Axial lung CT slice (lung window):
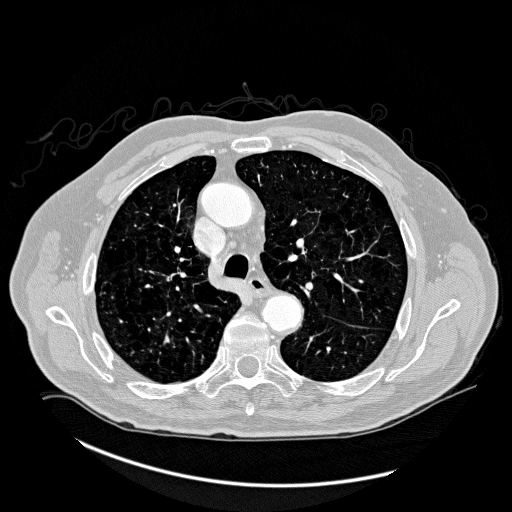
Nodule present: no